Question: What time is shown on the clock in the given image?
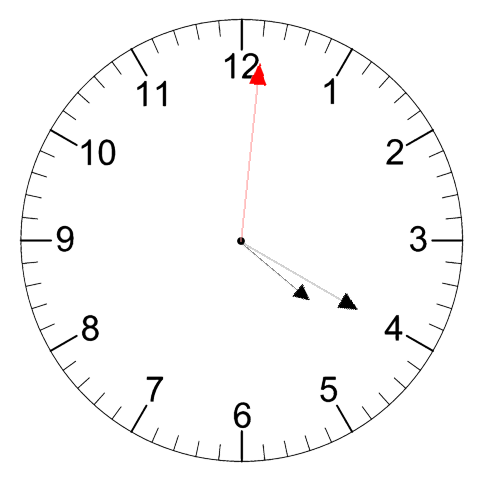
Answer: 04:20:01